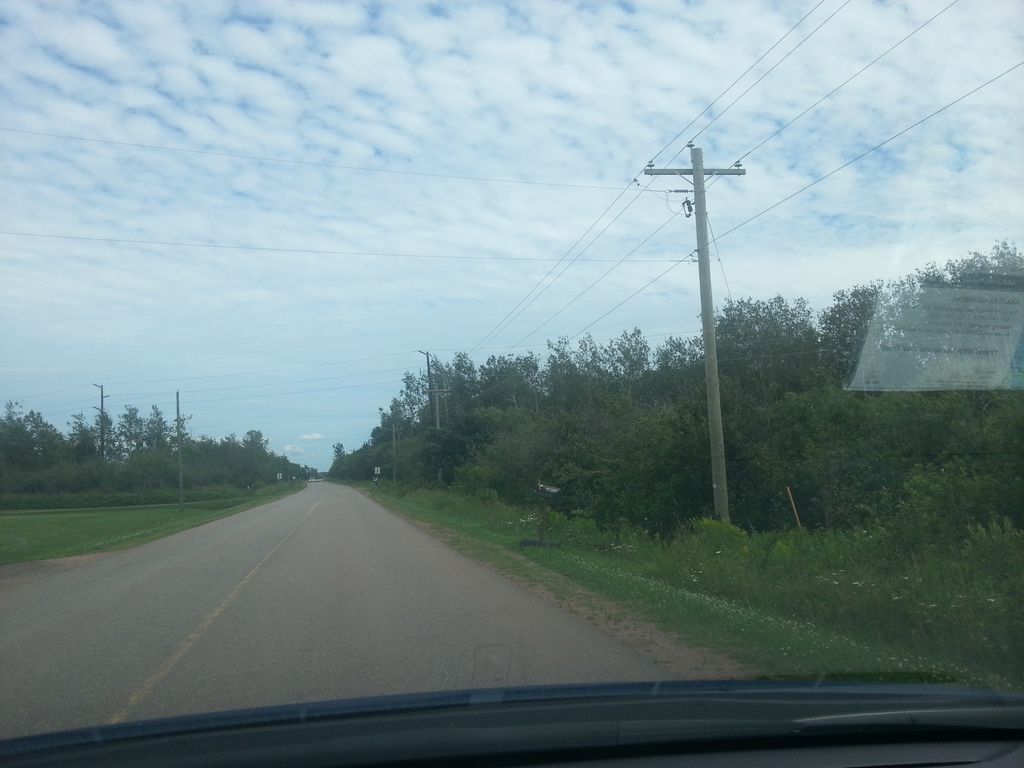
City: charlottetown